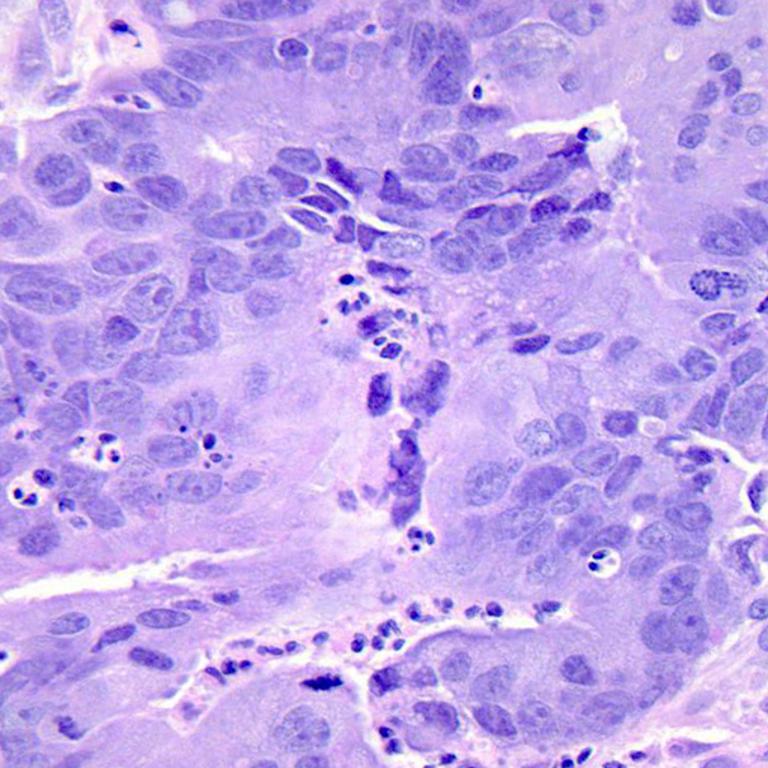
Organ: colon
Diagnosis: adenocarcinomas